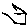
Label: hexagon